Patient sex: M
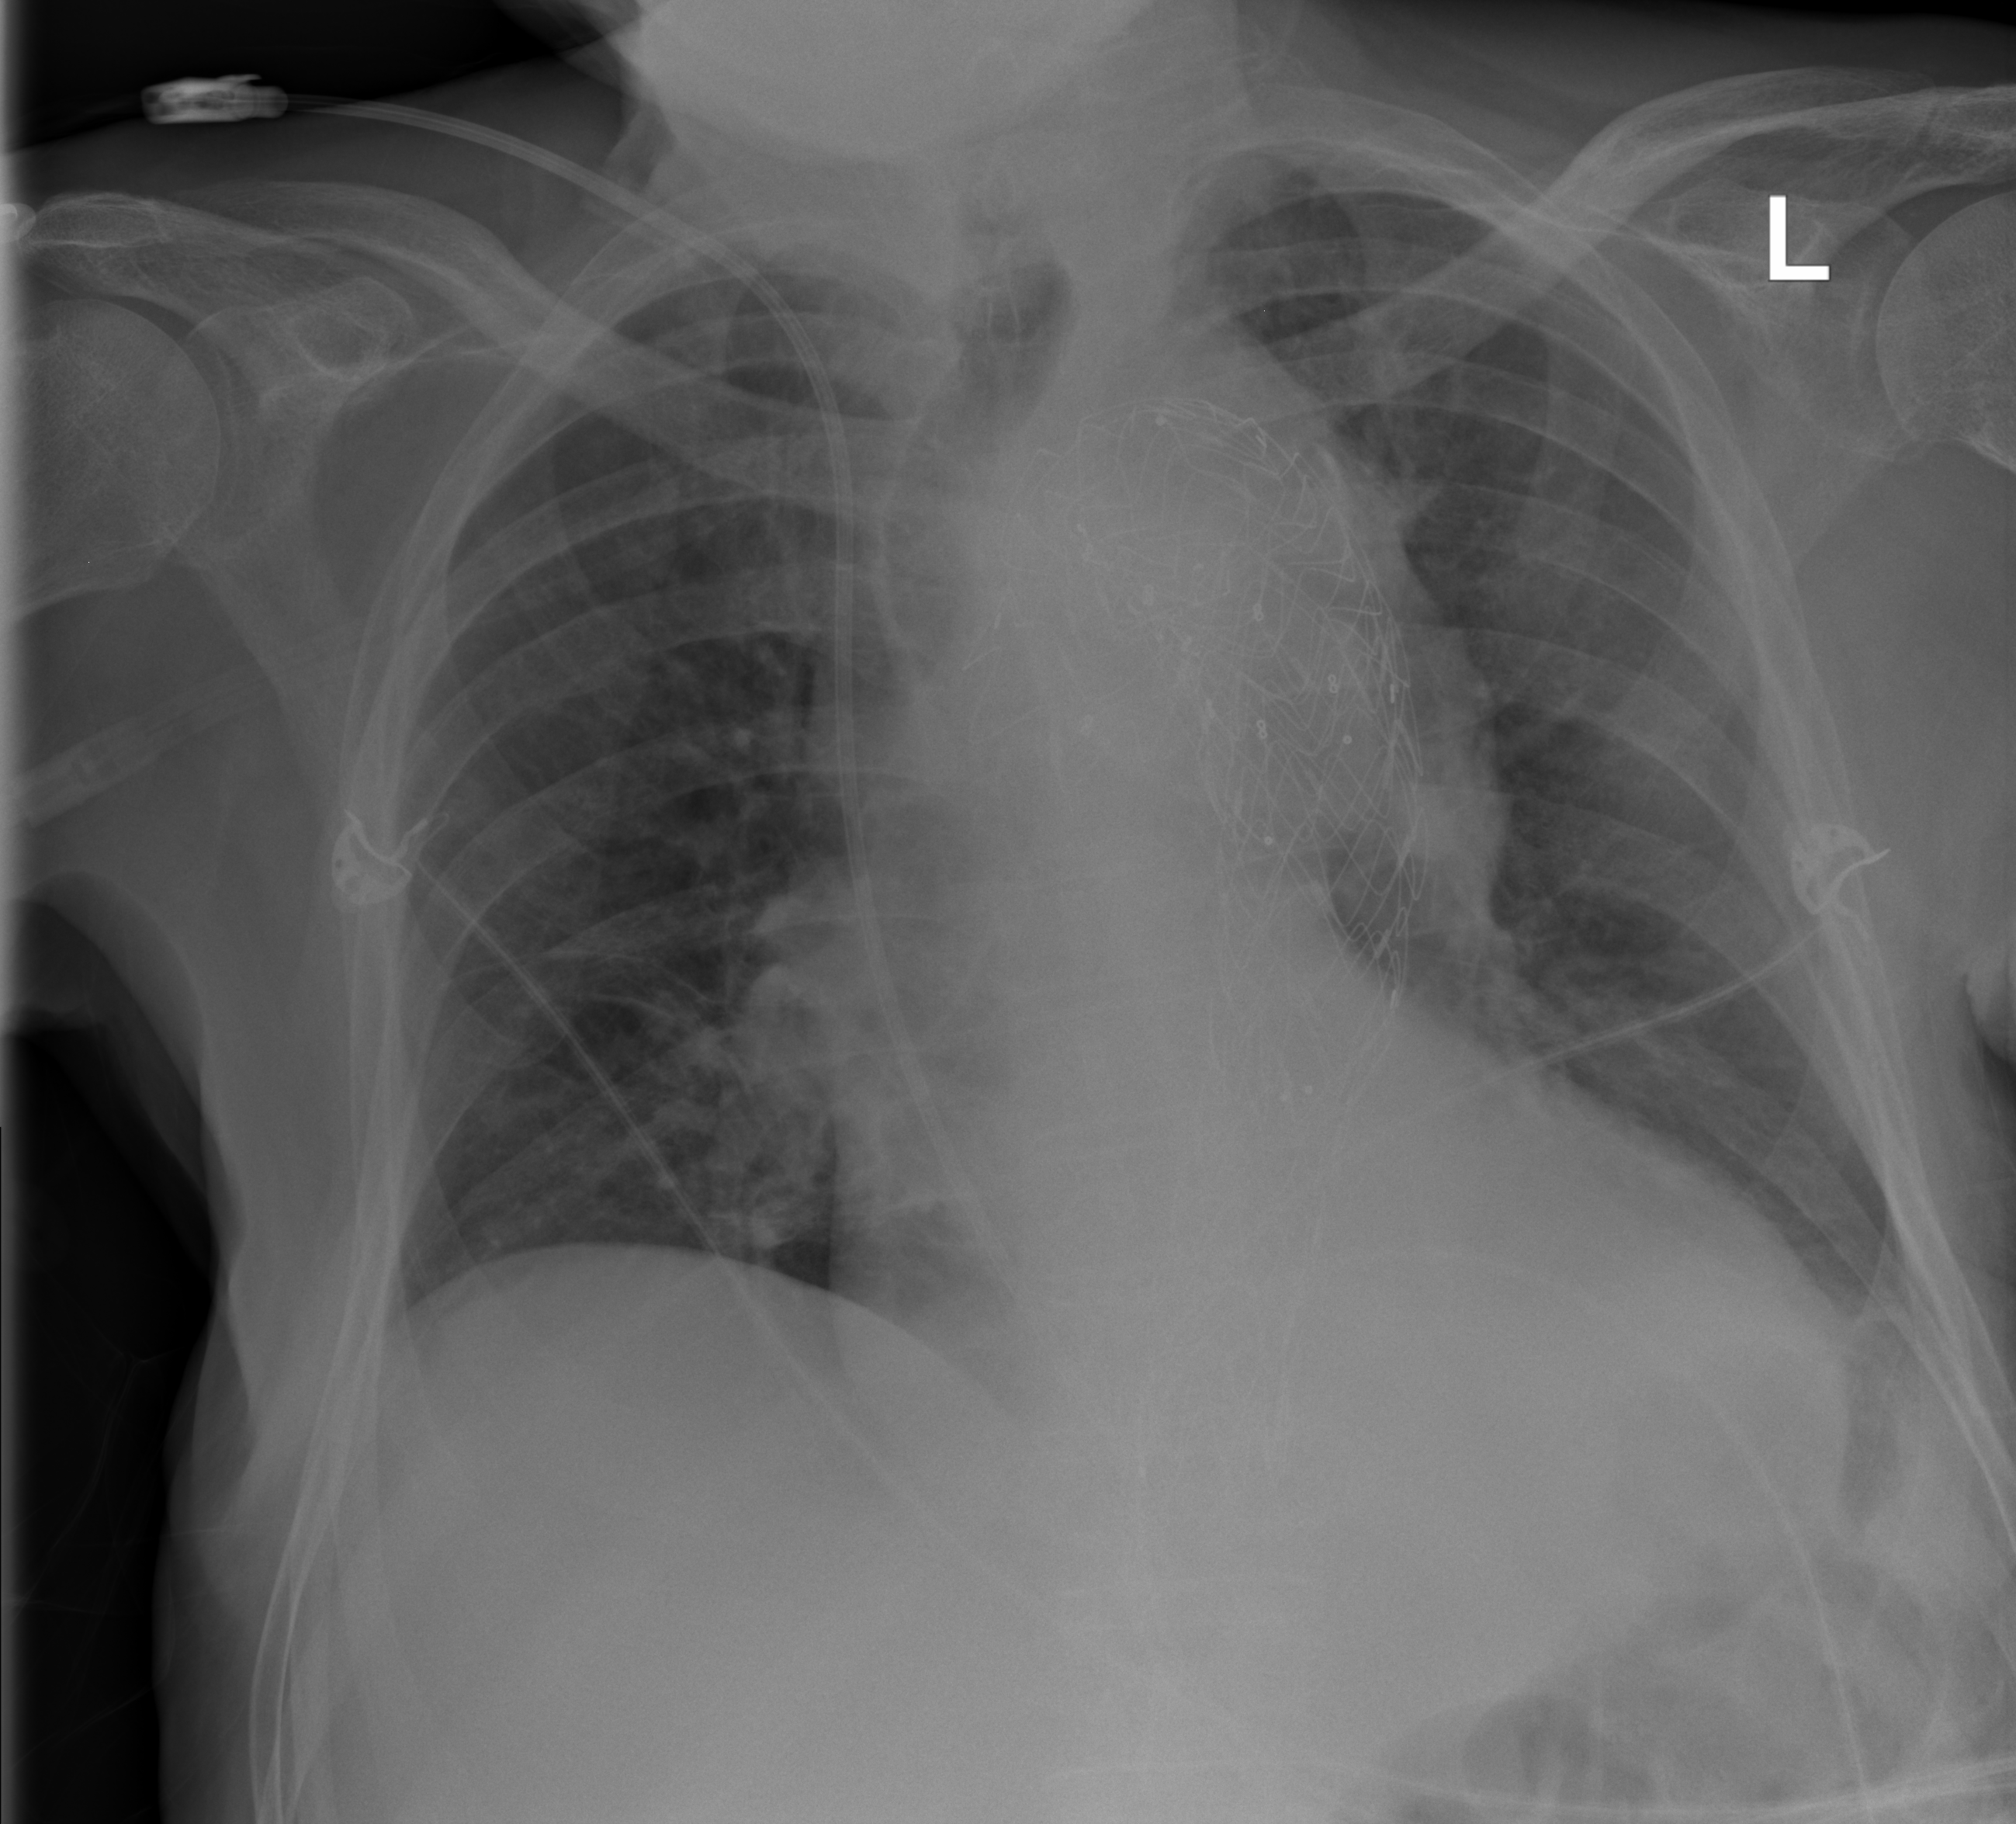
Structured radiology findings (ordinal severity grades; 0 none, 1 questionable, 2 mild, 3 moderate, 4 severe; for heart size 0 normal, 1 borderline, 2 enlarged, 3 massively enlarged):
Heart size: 2
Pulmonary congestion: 0
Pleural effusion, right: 0
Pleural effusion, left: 0
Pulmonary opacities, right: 0
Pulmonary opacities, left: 1
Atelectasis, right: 0
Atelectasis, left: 2